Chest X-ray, PA view. Patient: 70 years old, sex F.
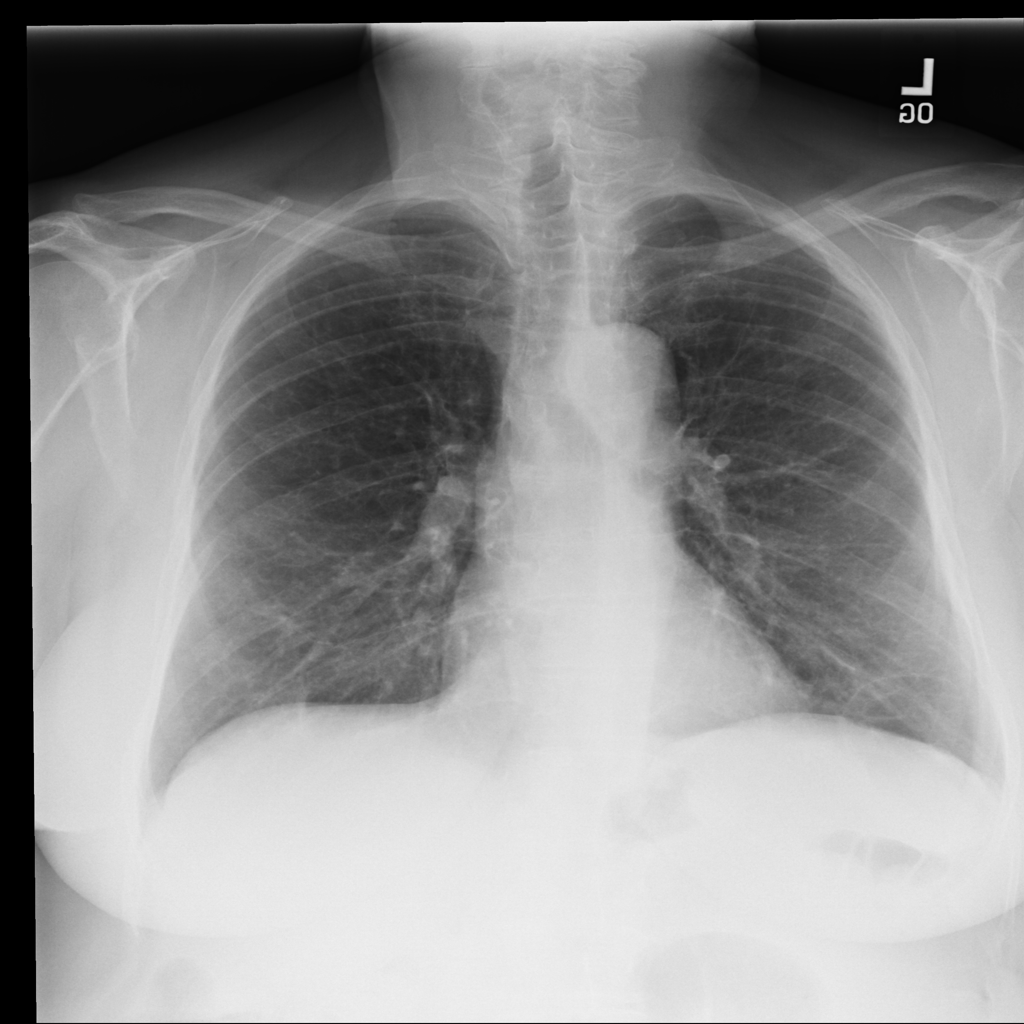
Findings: No Finding